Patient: sex F, age 57
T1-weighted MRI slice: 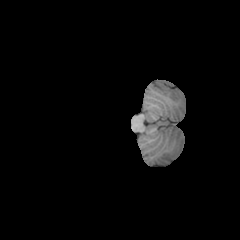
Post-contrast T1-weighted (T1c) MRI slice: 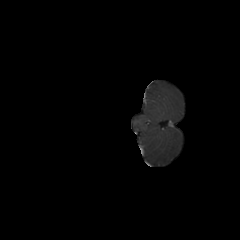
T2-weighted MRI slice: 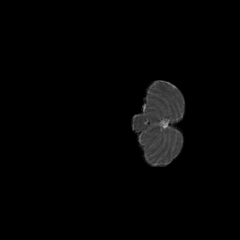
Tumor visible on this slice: no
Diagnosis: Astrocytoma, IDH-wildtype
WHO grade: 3